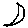
Label: moon